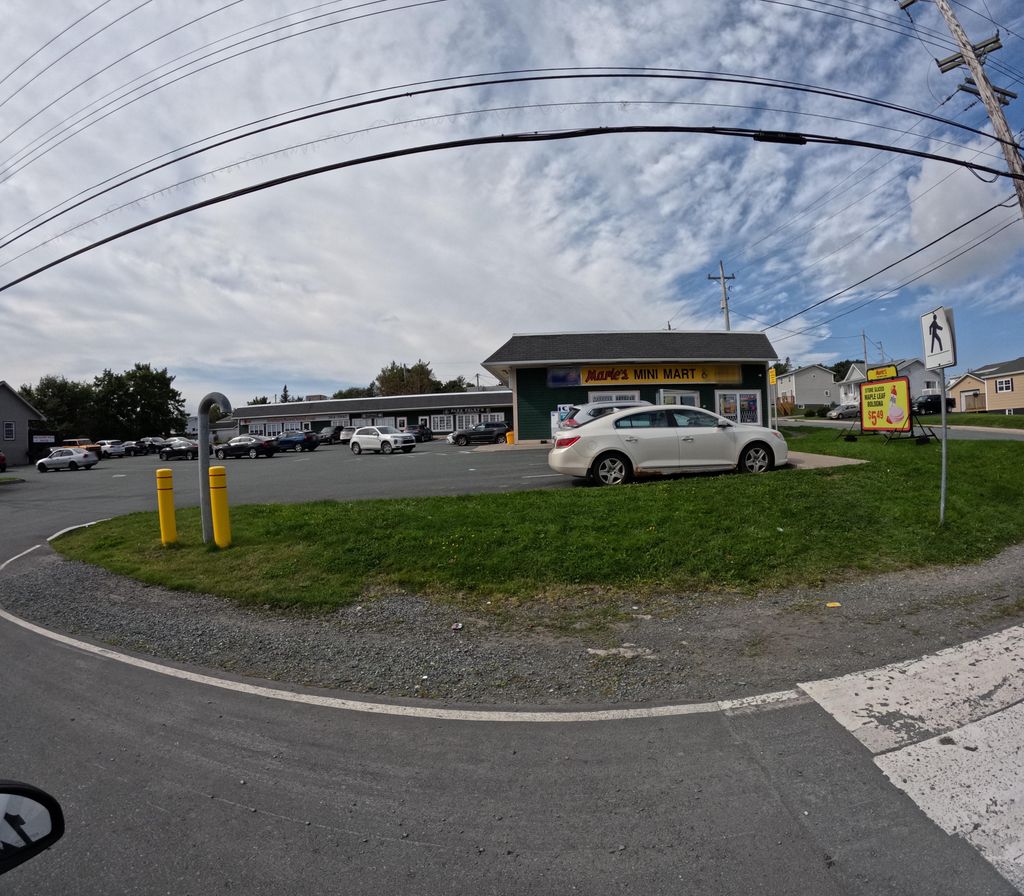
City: st_johns